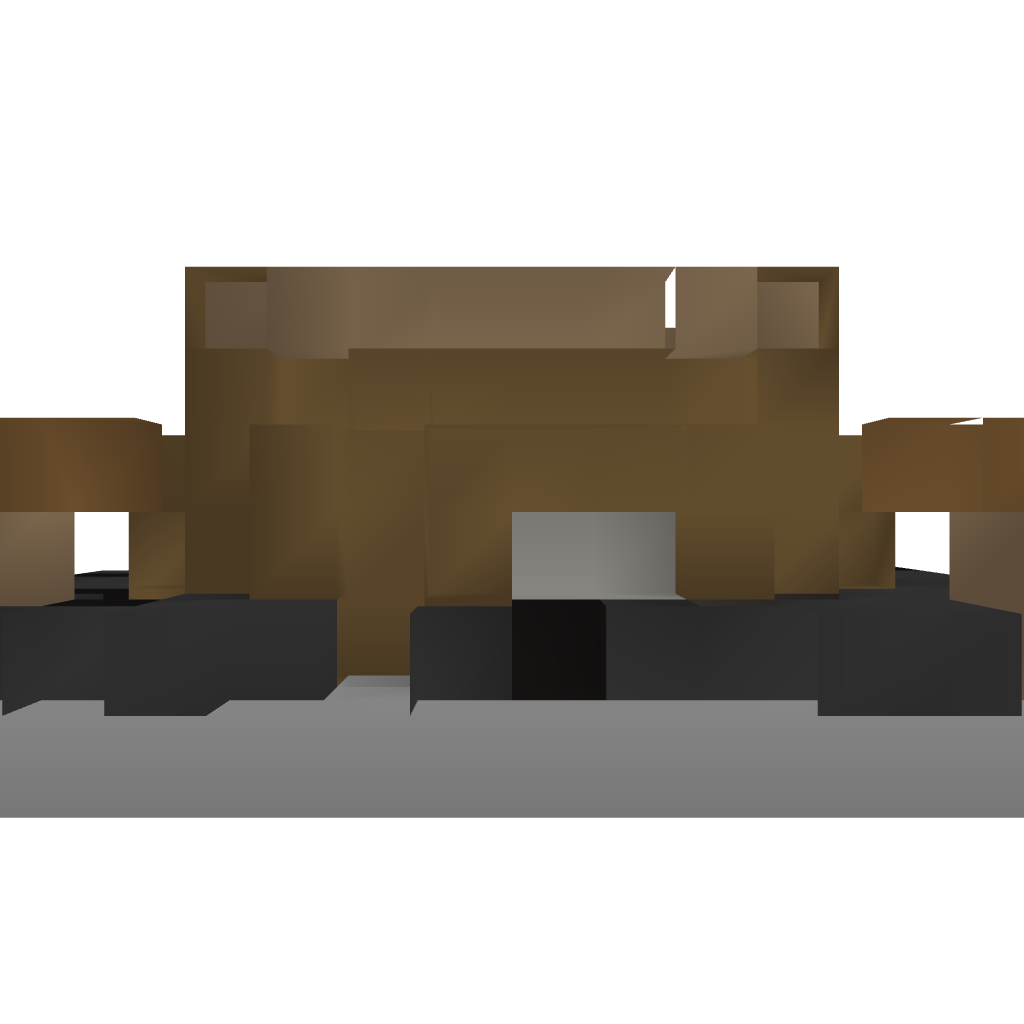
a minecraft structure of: Basic Cottage